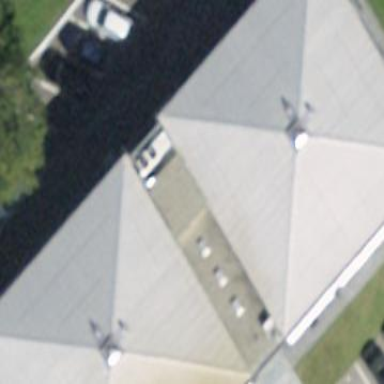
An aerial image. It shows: Industrial building.